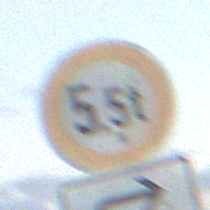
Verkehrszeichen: TatsaechlicheMasse
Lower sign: RichtungsangabeDurchPfeile5
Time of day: SunriseSunset
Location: Outdoor (Nature)
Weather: PartlyCloudy
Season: NotSpecified
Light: Natural